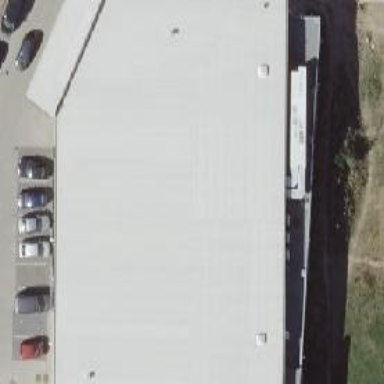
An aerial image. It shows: Retail building with flat roof. The shop is variety store.